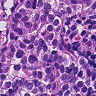
Metastatic tissue present: yes